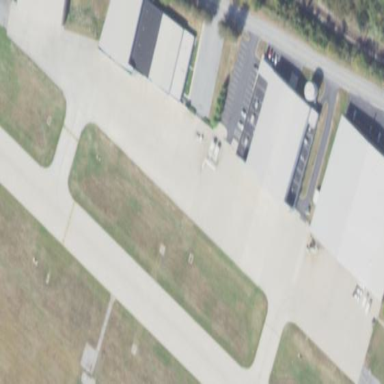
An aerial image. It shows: Apron at the airport.